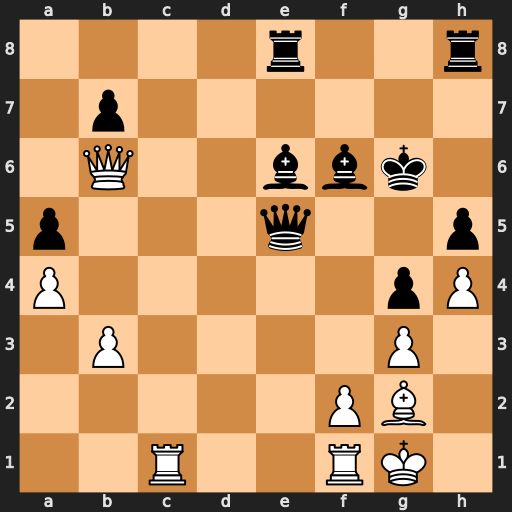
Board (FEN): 4r2r/1p6/1Q2bbk1/p3q2p/P5pP/1P4P1/5PB1/2R2RK1
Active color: w
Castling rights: -
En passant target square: -
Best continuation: Rce1 Bd8 Qxd8 Rxd8 Rxe5